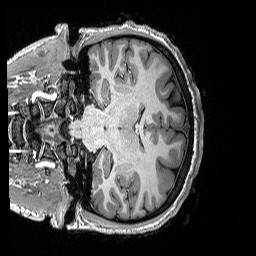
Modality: T1w
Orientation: coronal
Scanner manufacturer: siemens
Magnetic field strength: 3 T
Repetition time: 2.3 s
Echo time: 0.00298 s